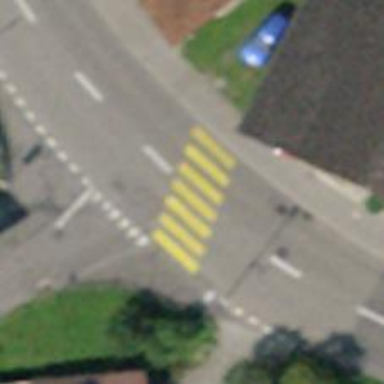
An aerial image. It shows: Zebra crossing on the road.